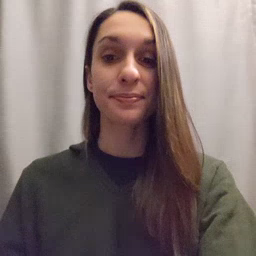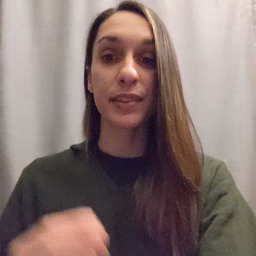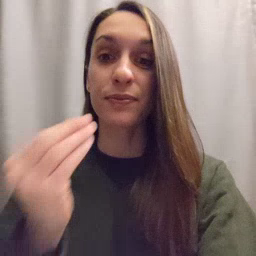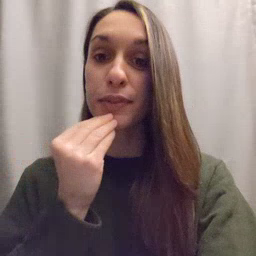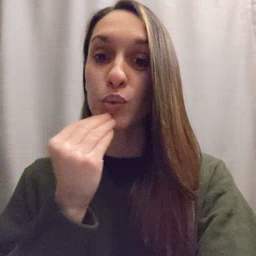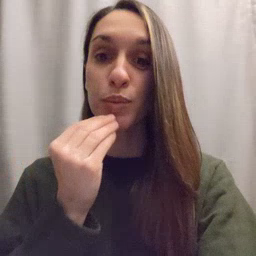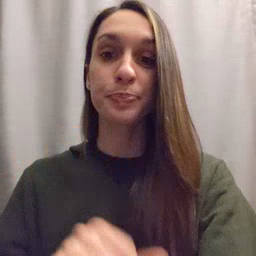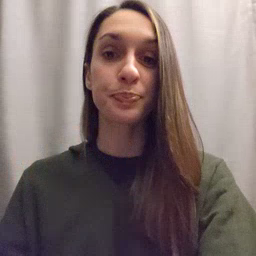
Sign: food